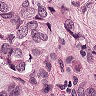
Metastatic tissue present: yes